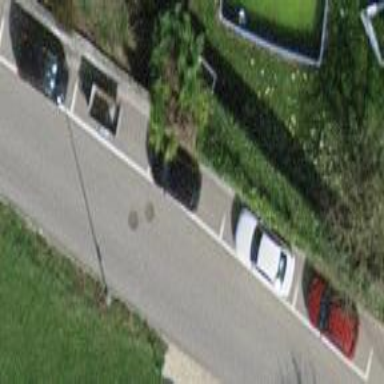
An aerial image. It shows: Street side parking area.